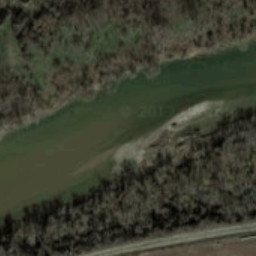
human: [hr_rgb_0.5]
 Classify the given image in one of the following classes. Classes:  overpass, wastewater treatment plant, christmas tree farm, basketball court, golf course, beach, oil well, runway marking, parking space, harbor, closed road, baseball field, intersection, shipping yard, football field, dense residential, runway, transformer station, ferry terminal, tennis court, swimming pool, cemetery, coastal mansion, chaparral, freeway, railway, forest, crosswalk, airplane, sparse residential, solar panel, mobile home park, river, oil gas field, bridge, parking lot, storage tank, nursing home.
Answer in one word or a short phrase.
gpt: river